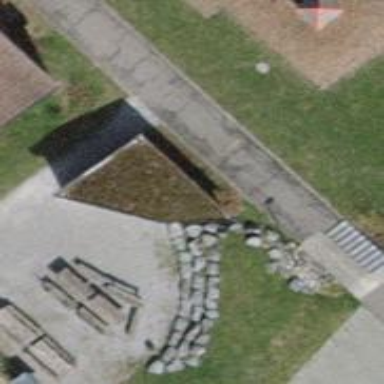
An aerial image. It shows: Picnic table located in leisure land area.